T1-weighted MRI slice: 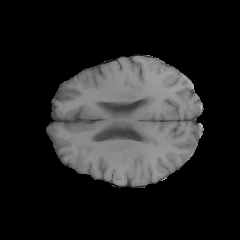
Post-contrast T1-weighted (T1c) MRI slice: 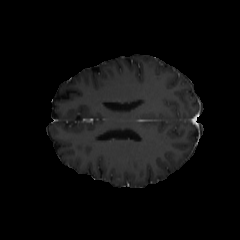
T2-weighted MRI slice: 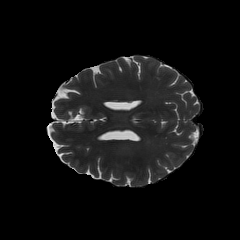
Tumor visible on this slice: no